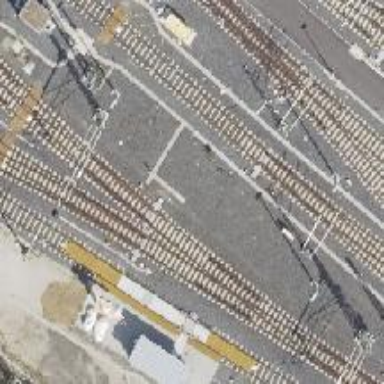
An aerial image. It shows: Railway switch.